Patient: sex M, age 52
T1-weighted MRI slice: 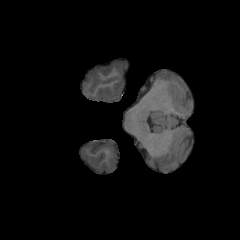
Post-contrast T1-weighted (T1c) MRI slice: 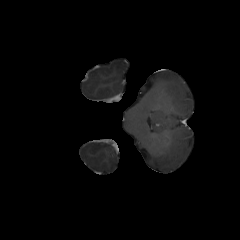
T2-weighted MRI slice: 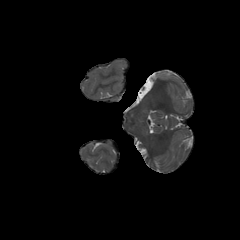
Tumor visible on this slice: no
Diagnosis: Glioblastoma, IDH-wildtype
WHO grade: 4